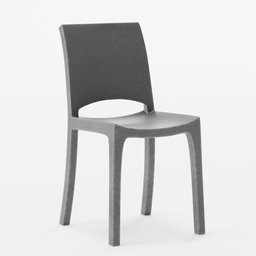
Label: furniture